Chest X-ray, PA view. Patient: 45 years old, sex F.
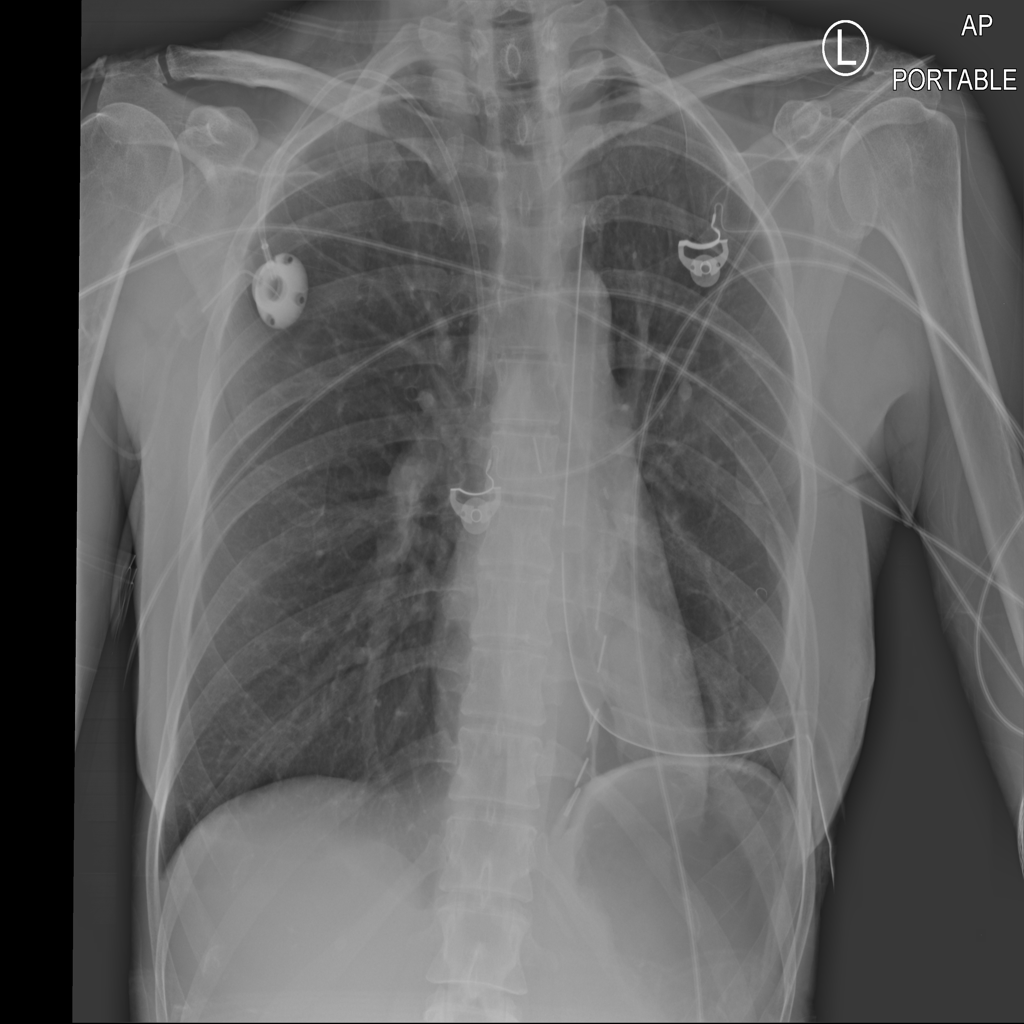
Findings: Pneumothorax